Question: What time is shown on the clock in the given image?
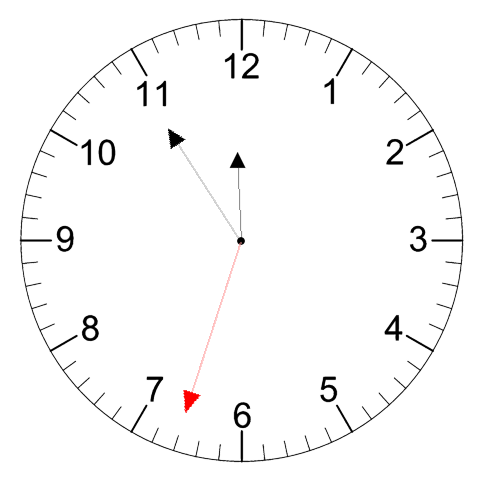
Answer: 11:54:33